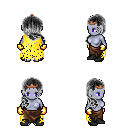
a pixel art fantasy rpg character, female body template, dark elf, purple skin, yellow tattered cape, robe skirt, gray right-swept hairstyle, bronze tiara, gold gloves, black shoes, four views (front, back, left, right), 2x2 character sprite sheet, small pixel art, hard edges, no anti-aliasing